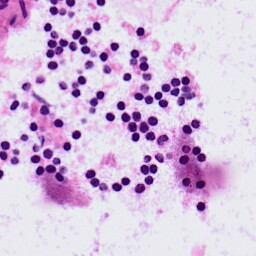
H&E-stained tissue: LymphNode